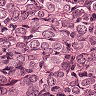
Metastatic tissue present: yes